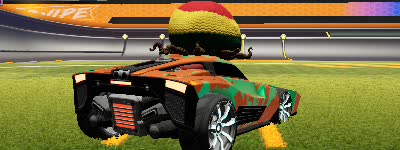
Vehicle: breakout